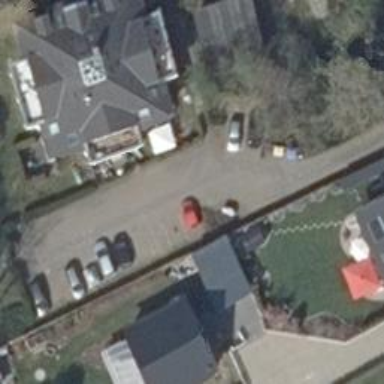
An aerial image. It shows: Driveway leading to service road.